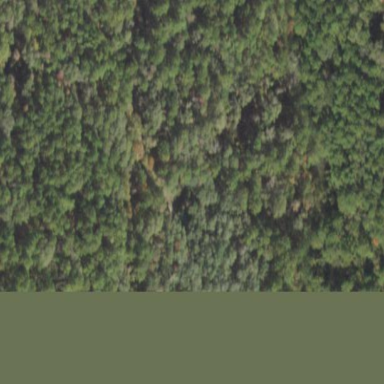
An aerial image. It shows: Mixed leaf woodland.